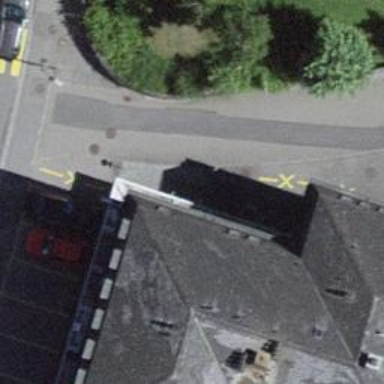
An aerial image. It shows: Asphalt alley road designated as service road.